Aerial crown-view tile of a tropical tree (Barro Colorado Island, Panama), acquired 20250818:
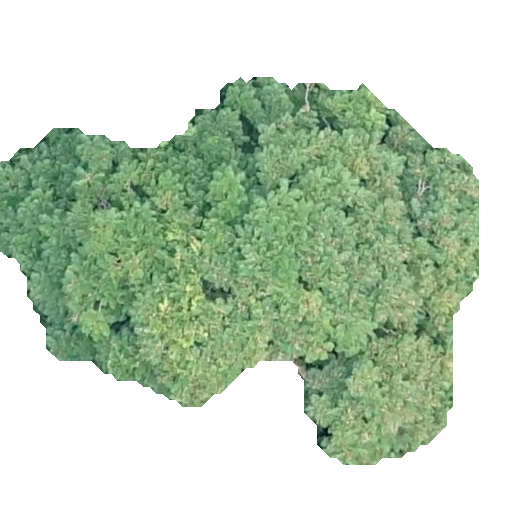
Species: Jacaranda copaia
GBIF accepted scientific name: Jacaranda copaia
Crown area: 182.503 m²